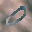
Label: 0